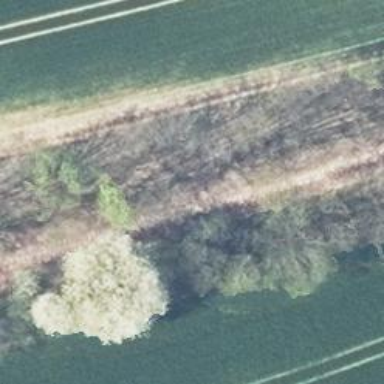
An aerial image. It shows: Abandoned railway.